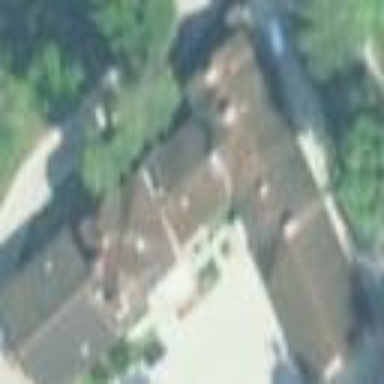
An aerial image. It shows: Nursing home building.